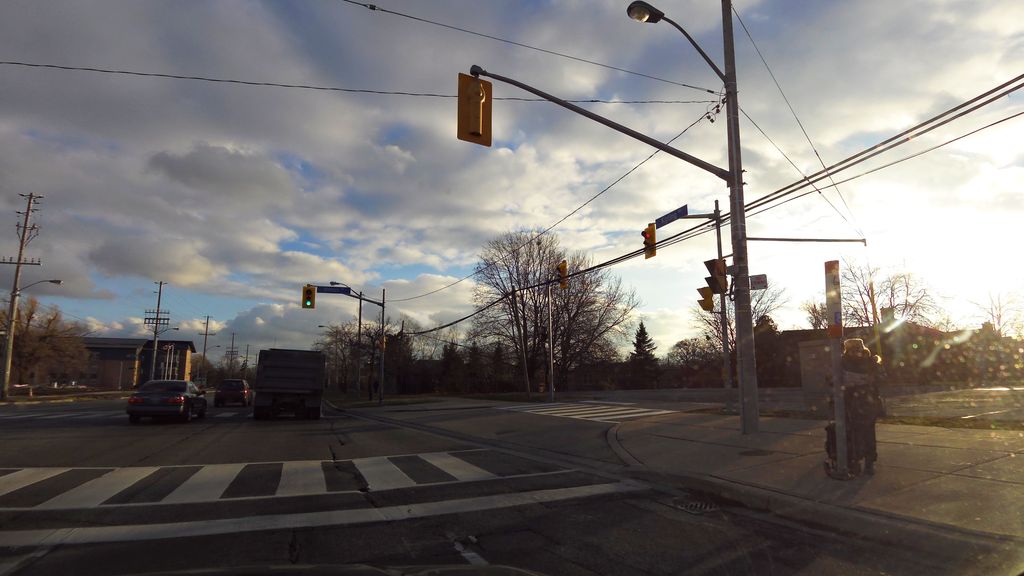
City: toronto